Interaction volume radius: 10 \u00c5
Interaction volume height: 10 \u00c5
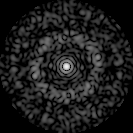
Disorder parameter: 0.8487